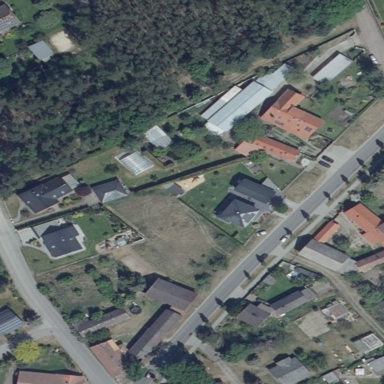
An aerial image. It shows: Residential area.